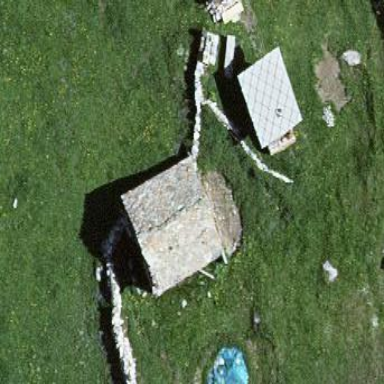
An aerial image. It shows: Simple house.